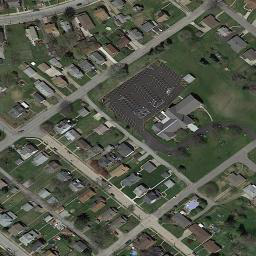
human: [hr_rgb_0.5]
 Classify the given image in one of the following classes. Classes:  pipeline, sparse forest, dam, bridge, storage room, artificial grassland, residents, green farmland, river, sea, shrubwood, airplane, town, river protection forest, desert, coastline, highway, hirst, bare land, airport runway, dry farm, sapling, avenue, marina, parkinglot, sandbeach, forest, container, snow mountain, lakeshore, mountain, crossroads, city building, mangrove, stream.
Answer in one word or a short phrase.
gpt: town